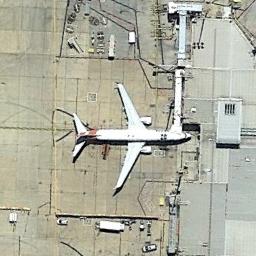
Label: airplane